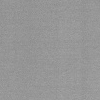
Atmospheric dust classification: dusty